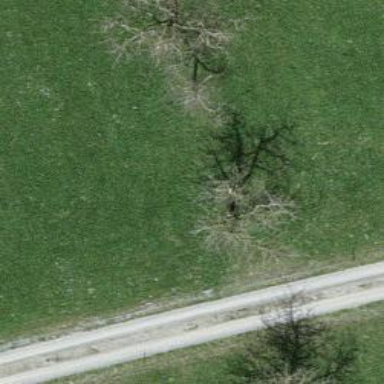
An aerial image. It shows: Agricultural area with broadleaved deciduous trees.